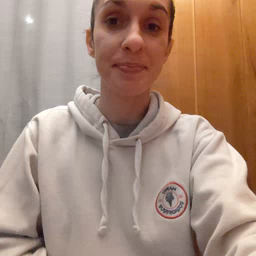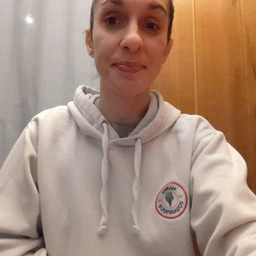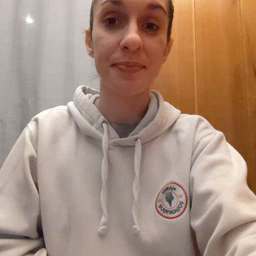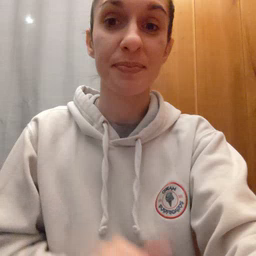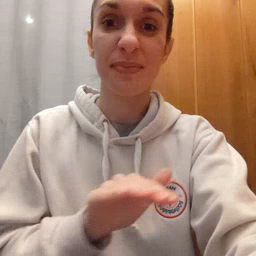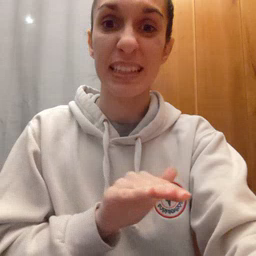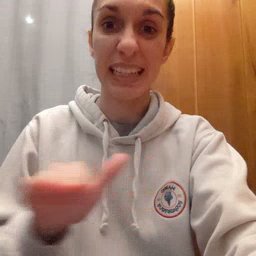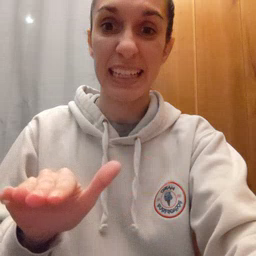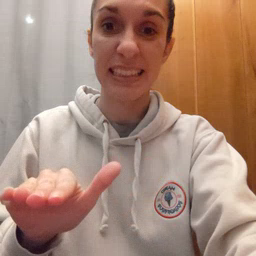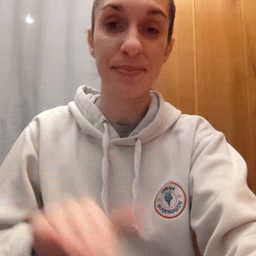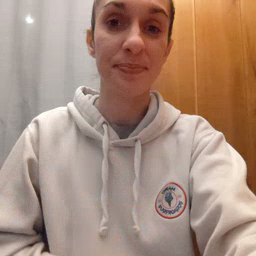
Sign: clean